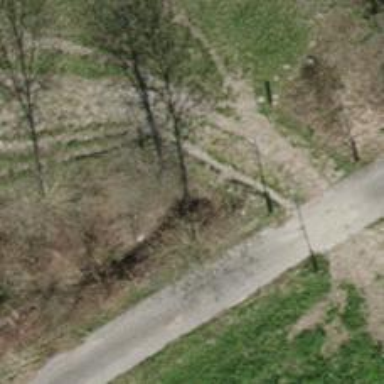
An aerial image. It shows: Culvert tunnel underneath ditch.